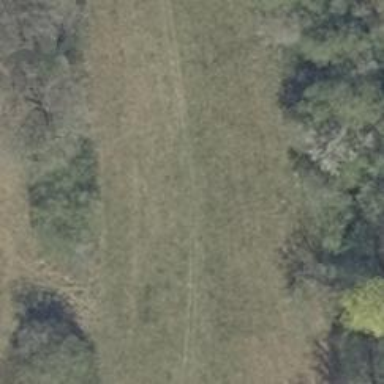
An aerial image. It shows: Path.